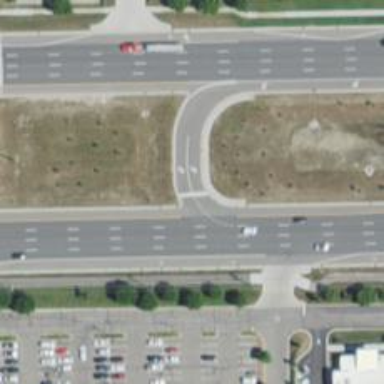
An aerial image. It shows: Trunk link road with asphalt surface.